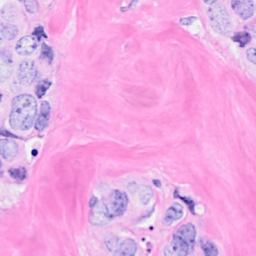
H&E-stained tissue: Breast